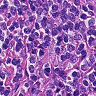
Metastatic tissue present: no